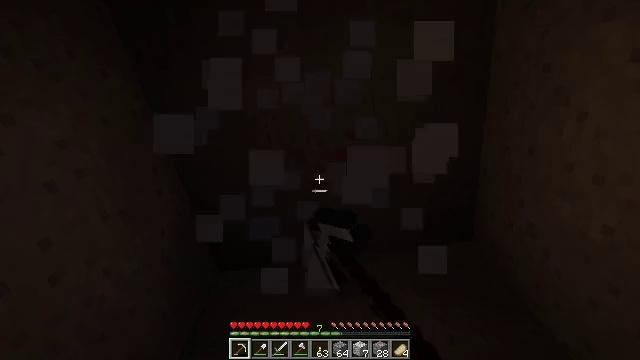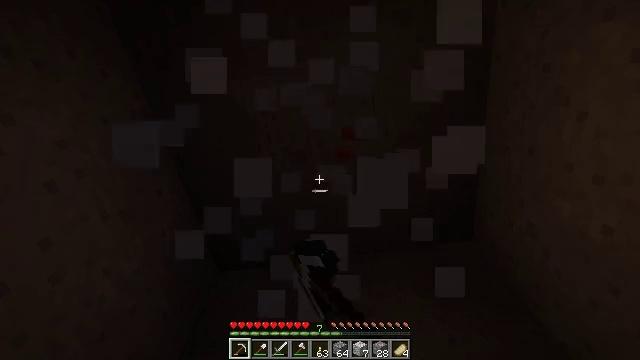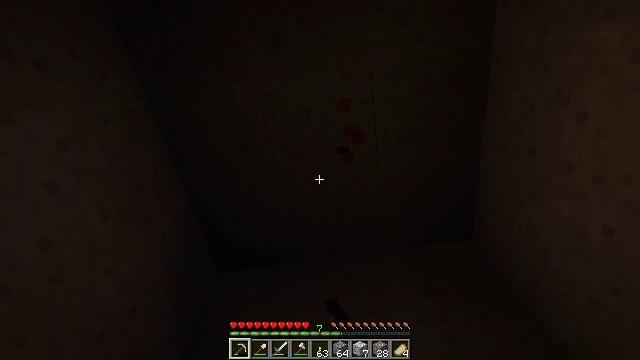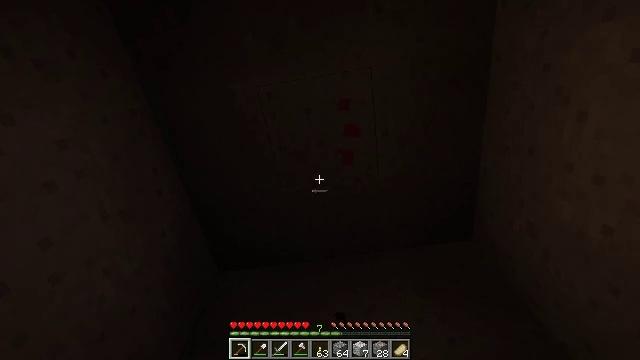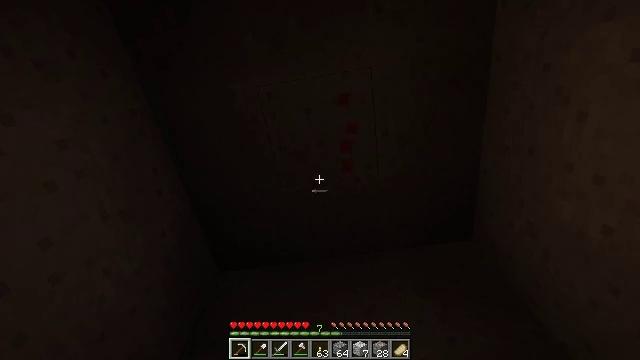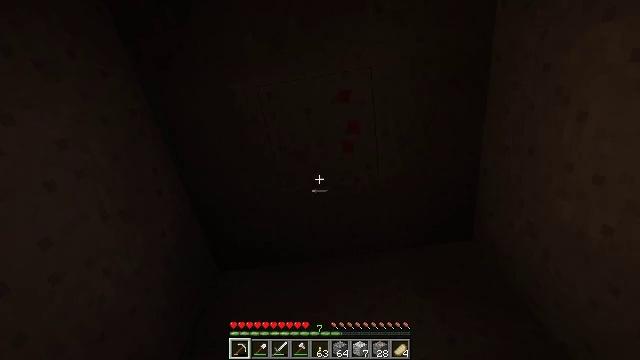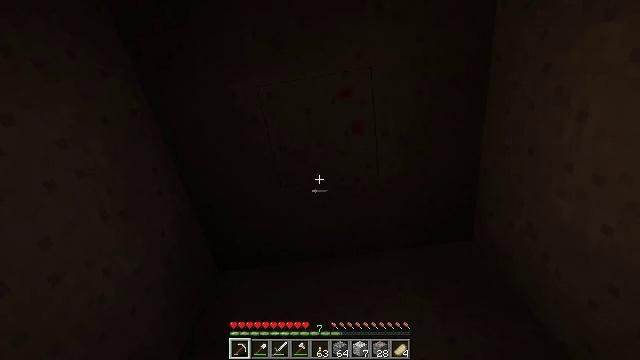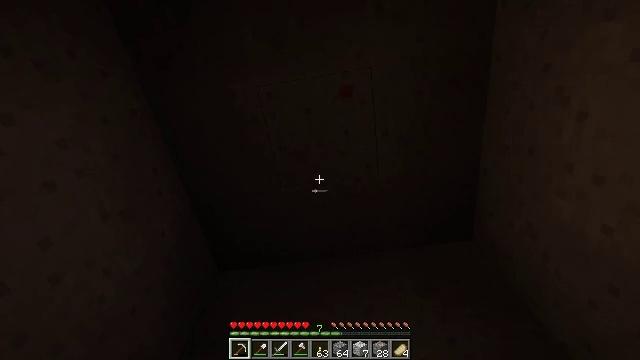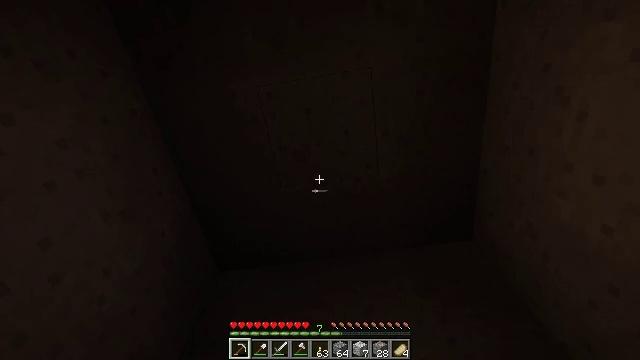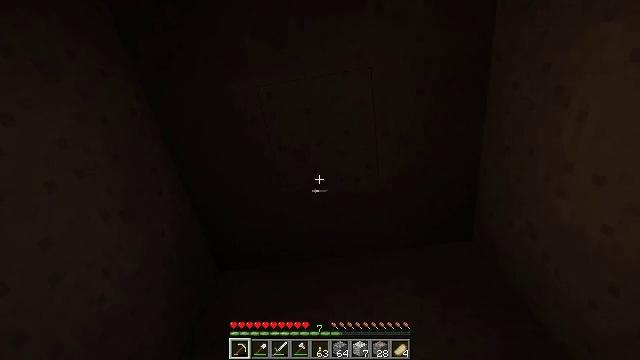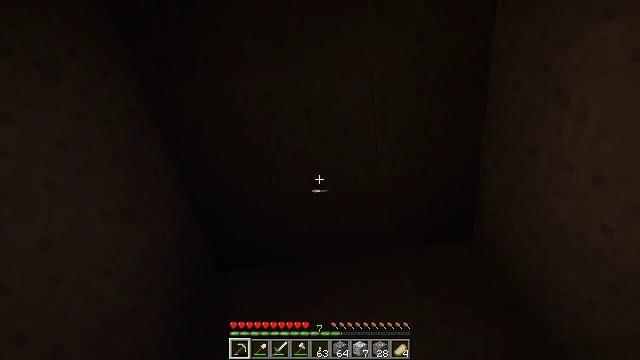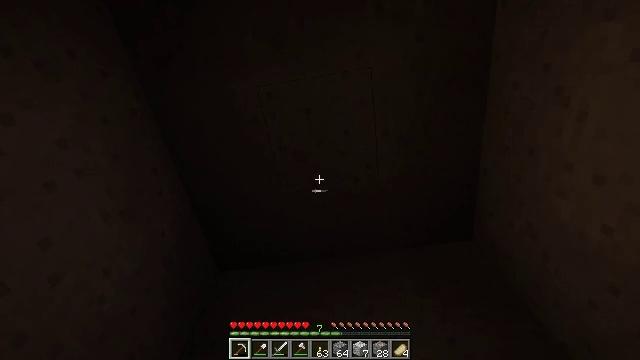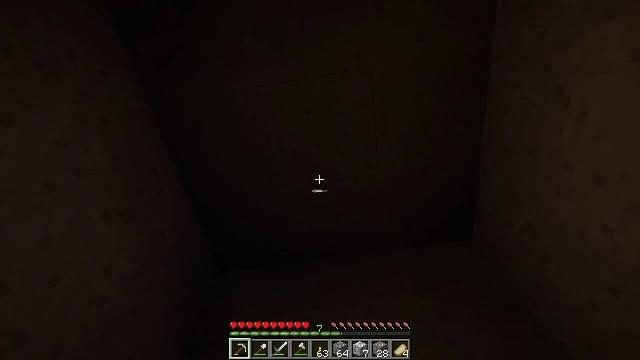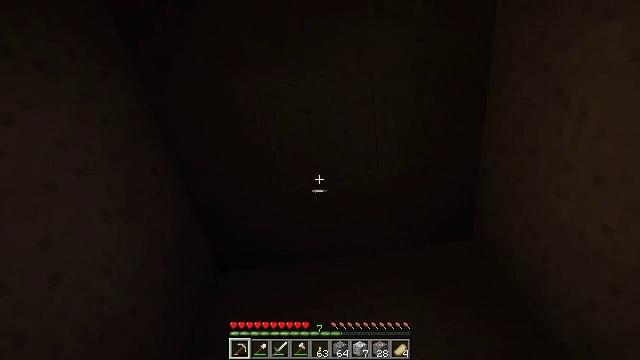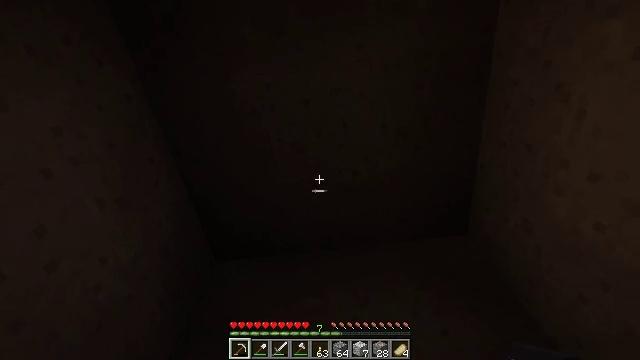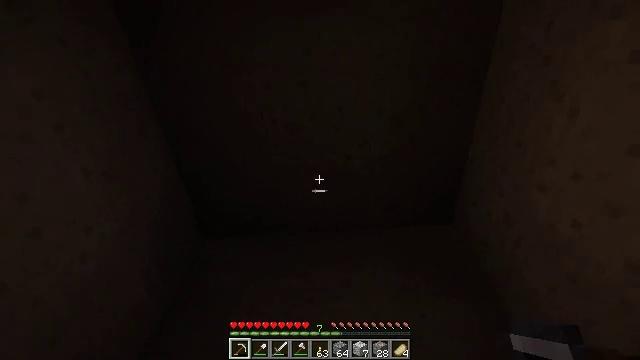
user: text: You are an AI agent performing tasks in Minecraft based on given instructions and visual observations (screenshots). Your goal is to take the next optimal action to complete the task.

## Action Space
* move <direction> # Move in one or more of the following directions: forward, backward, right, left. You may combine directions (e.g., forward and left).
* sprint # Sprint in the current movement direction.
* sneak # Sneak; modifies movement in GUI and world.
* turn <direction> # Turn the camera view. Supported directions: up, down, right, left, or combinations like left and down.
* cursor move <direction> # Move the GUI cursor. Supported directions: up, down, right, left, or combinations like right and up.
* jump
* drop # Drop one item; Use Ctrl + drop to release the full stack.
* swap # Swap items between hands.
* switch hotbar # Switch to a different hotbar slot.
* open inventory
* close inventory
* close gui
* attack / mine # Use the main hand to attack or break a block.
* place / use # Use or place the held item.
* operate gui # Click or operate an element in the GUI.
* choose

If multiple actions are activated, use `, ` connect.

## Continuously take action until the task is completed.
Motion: motion action
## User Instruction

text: Chop down the red mushroom block.
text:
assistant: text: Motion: attack / mine
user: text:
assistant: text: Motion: attack / mine
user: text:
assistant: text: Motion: no_op
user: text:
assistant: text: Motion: no_op
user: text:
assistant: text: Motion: no_op
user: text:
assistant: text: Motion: no_op
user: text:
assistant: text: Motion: no_op
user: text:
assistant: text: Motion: no_op
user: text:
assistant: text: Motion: no_op
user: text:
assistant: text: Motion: no_op
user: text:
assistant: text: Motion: no_op
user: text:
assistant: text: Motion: no_op
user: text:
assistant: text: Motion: no_op
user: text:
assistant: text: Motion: turn right and down
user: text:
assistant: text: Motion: turn right and down
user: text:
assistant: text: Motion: turn right and down
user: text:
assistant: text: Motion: turn right and down
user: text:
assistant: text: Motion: turn right and down
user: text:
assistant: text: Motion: turn right and down
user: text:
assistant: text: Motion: turn right and down
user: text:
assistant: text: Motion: turn right and down
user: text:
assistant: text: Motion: attack / mine
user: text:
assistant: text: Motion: attack / mine
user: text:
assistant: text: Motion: attack / mine
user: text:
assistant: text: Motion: turn right, attack / mine
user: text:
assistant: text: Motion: attack / mine
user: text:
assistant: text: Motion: attack / mine
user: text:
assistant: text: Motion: attack / mine
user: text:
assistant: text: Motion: attack / mine
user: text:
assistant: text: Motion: attack / mine